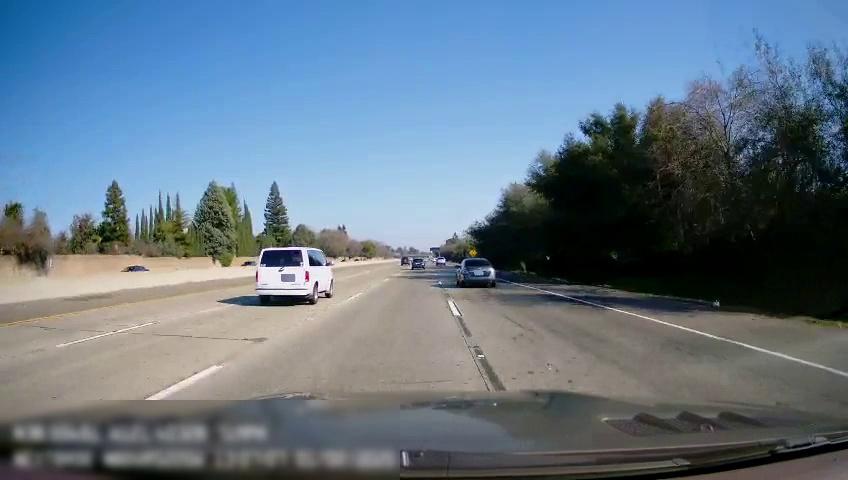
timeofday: Day
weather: Sunny
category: Drivable Space
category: Vehicles | SUV
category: Vehicles | Van
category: Vehicles | Car
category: Vehicles | Car
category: Vehicles | Car
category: Vehicles | Car
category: Vehicles | SUV
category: Lanes | Current Lane
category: Lanes | Alternate Lane
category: Lanes | Alternate Lane
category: Lanes | Alternate Lane
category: Lanes | Alternate Lane
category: Lanes | Alternate Lane